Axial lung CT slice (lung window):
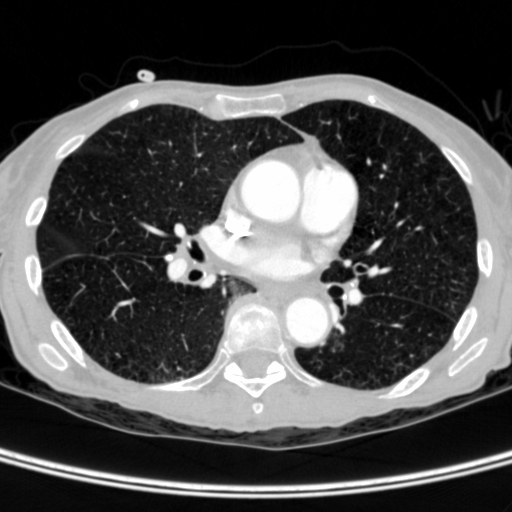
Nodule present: no